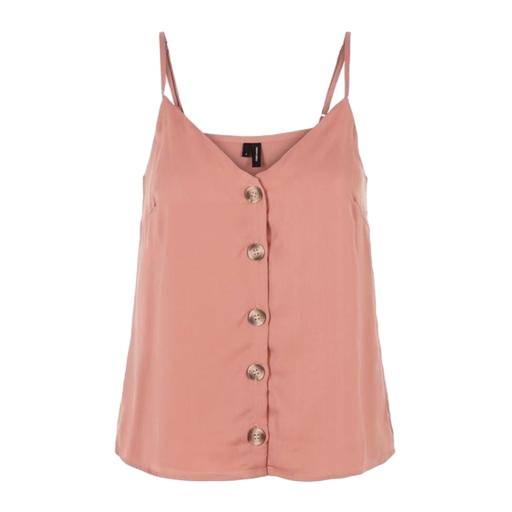
sleeveless and dark peach color, sleeveless button, pink tank, white background